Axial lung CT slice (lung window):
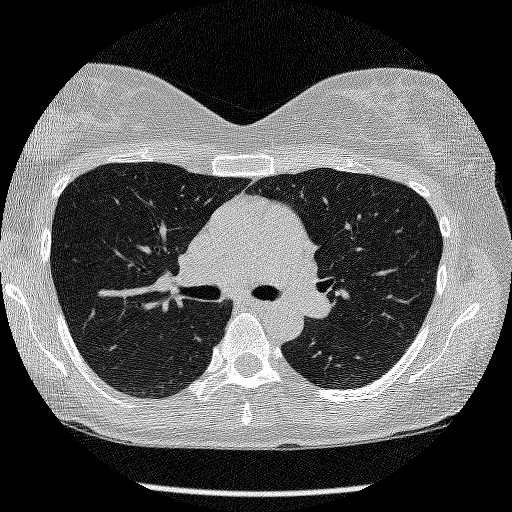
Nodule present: no